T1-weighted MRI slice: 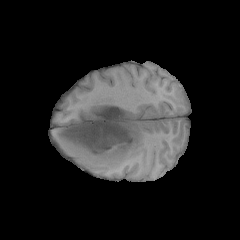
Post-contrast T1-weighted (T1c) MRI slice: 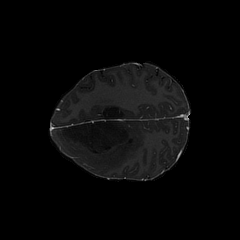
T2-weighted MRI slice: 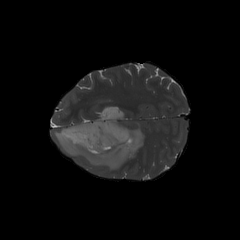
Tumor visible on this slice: yes